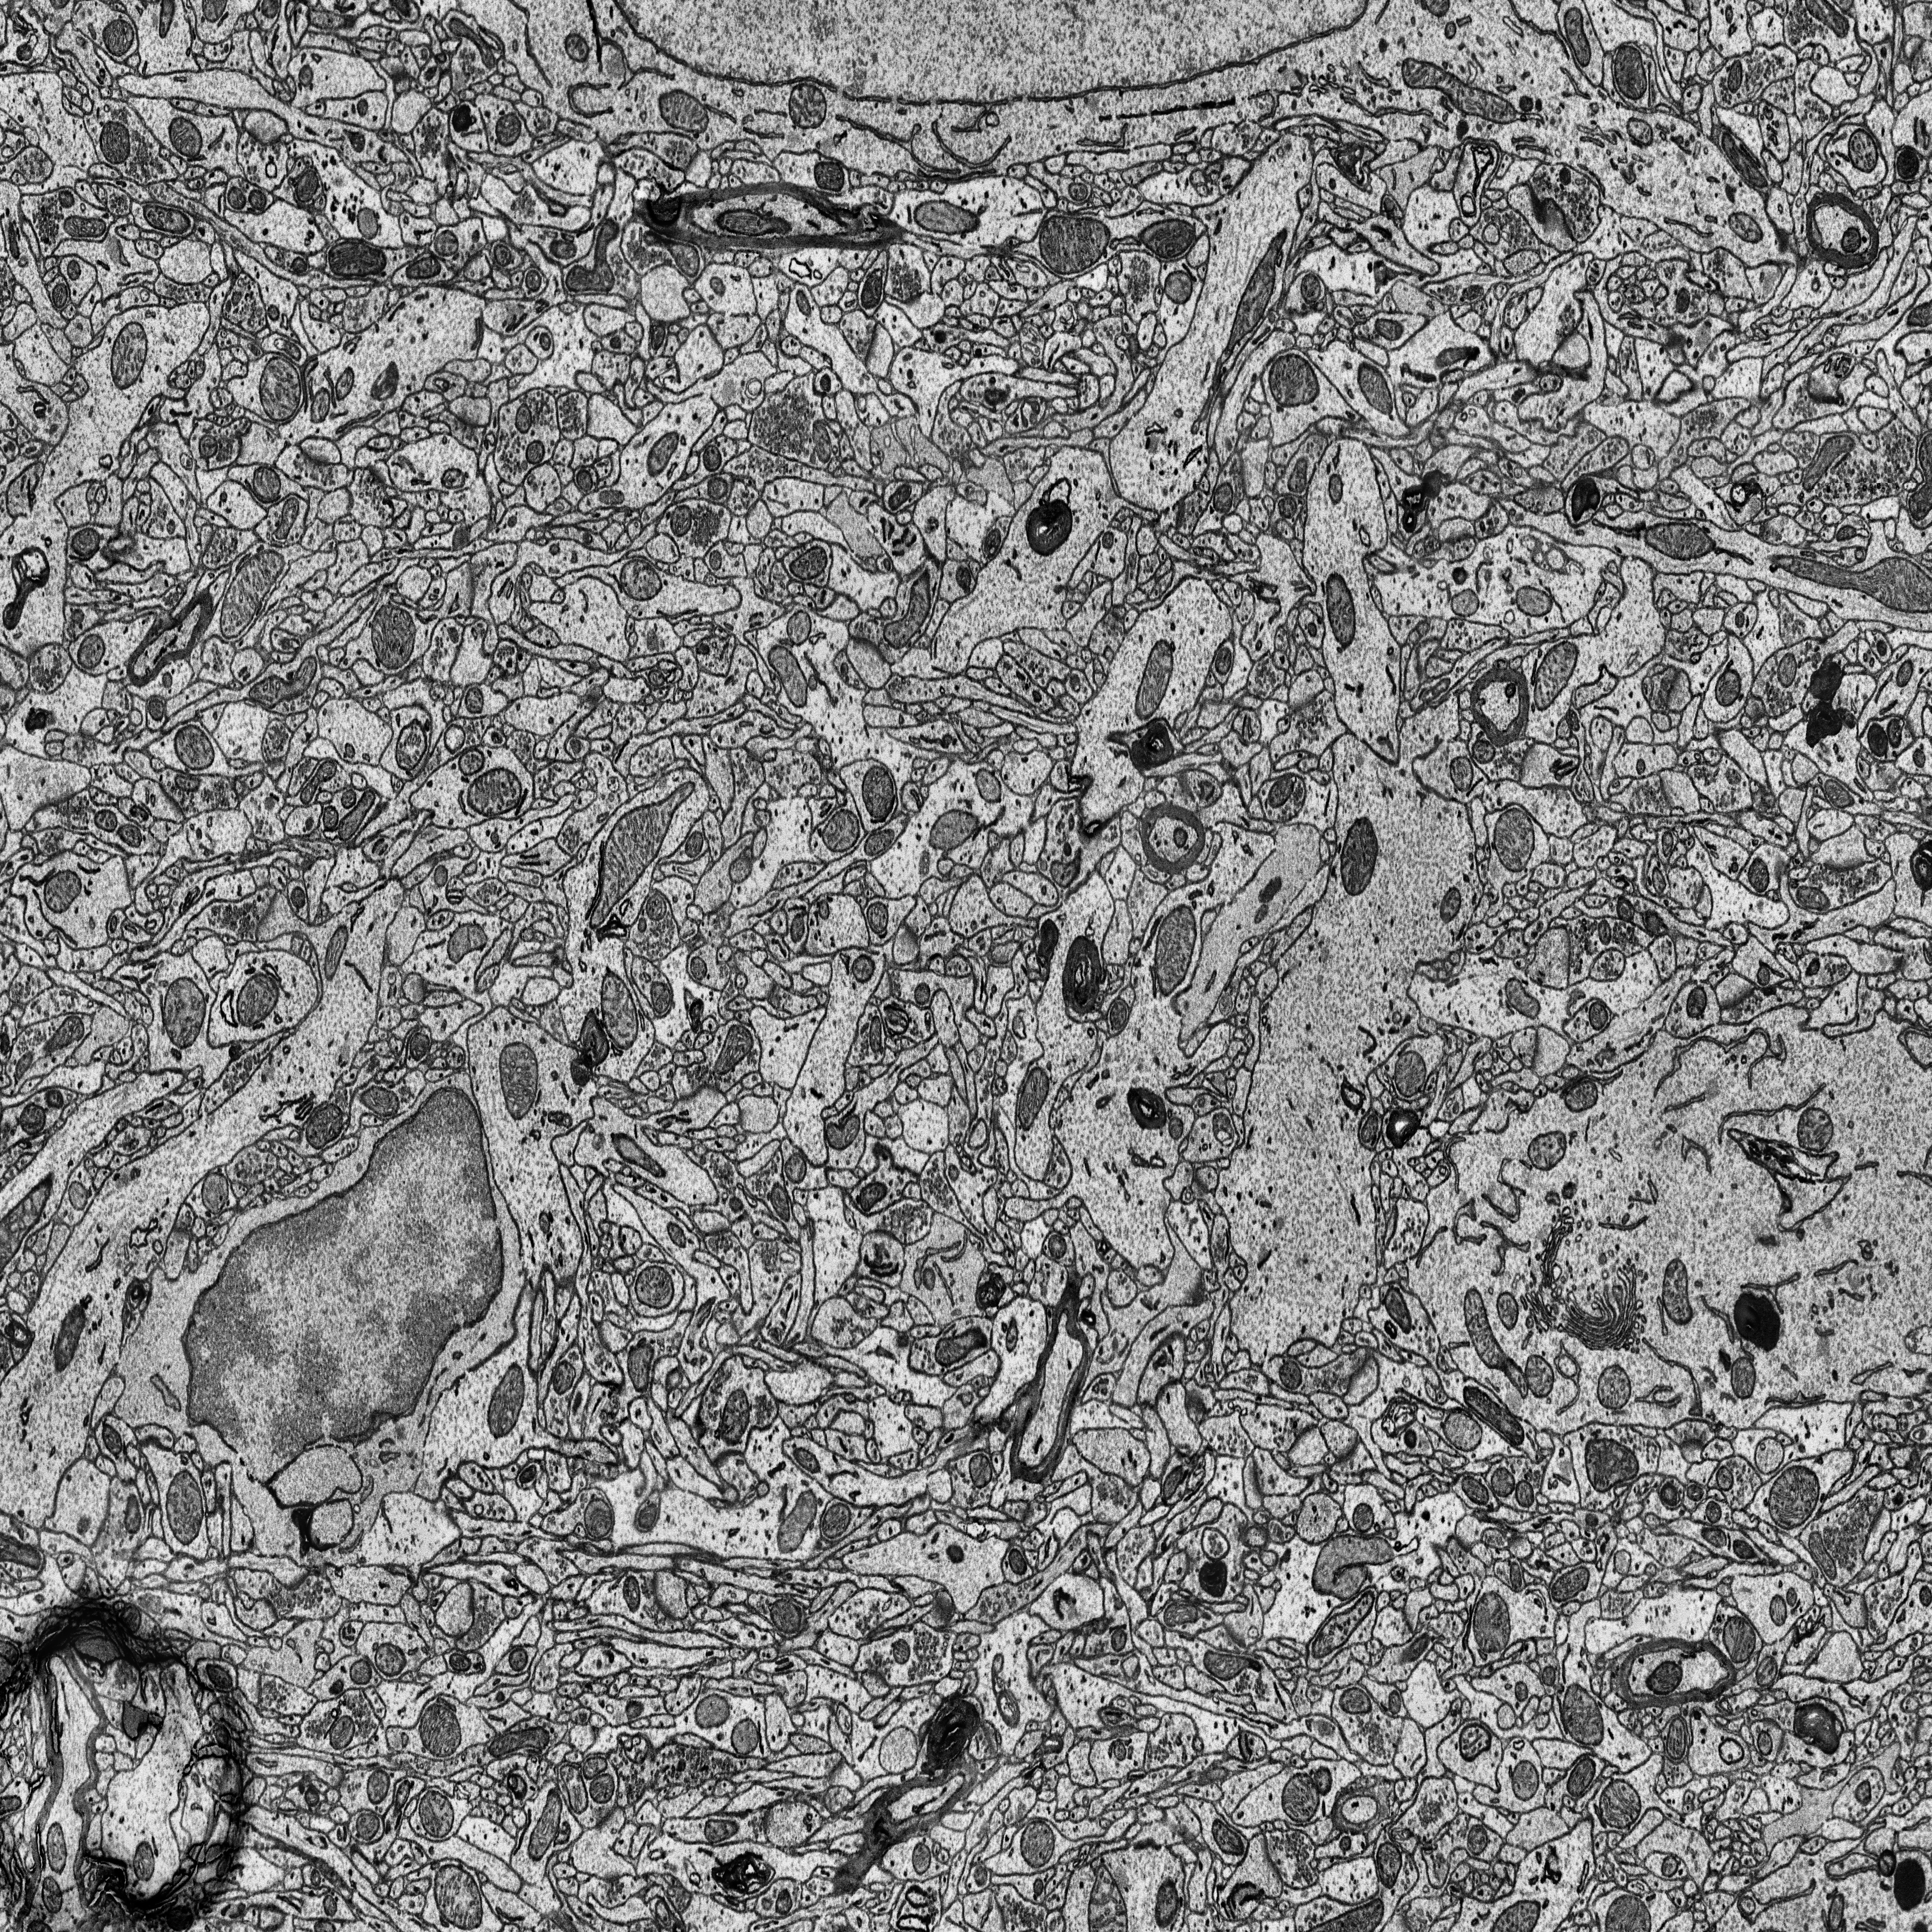
Electron microscopy slice of rat cortex tissue
Slice depth (z): 108
Mitochondria instances in slice: 373